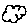
Label: cloud